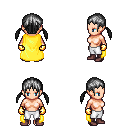
a pixel art fantasy rpg character, female body template, human, light skin, yellow cape, white pants, gray twin-tailed hairstyle, gold gloves, maroon shoes, four views (front, back, left, right), 2x2 character sprite sheet, small pixel art, hard edges, no anti-aliasing